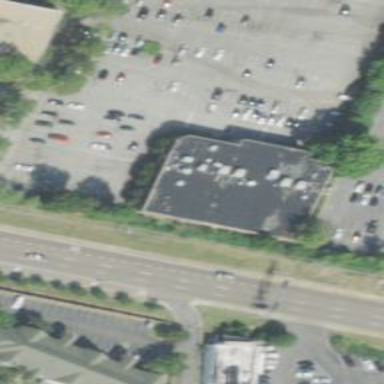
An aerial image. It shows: Retail building that includes cinema.